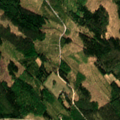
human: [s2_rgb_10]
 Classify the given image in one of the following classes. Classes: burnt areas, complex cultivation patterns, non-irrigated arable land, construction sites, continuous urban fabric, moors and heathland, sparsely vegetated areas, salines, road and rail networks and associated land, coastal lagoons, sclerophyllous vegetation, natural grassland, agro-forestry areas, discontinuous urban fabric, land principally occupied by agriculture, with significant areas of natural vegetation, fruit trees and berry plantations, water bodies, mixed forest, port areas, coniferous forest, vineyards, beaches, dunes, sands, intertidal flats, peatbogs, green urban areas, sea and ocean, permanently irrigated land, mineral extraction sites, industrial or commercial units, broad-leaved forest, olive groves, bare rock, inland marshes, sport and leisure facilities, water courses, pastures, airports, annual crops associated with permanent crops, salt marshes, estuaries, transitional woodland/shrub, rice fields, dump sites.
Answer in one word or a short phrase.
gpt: coniferous forest, mixed forest, transitional woodland/shrub